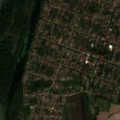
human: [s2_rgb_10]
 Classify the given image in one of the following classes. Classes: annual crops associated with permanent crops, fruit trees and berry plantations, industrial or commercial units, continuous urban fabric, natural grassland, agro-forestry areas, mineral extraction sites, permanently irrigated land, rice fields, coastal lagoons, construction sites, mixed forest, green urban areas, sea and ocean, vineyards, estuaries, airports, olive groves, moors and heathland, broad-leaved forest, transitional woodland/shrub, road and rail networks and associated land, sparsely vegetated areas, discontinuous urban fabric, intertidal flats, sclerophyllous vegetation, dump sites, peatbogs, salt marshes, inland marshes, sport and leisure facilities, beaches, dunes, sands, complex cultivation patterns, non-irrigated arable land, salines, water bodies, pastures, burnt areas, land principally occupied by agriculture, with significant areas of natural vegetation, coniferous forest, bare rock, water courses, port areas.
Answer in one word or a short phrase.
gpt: discontinuous urban fabric, non-irrigated arable land, transitional woodland/shrub, water courses